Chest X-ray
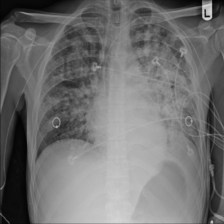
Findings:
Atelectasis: negative
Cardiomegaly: negative
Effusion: positive
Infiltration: positive
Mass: negative
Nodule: positive
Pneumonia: negative
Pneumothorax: negative
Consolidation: negative
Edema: positive
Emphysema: negative
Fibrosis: negative
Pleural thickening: negative
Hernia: negative